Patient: sex F, age 68
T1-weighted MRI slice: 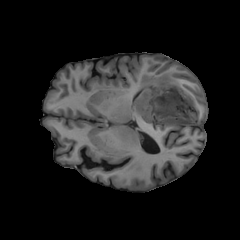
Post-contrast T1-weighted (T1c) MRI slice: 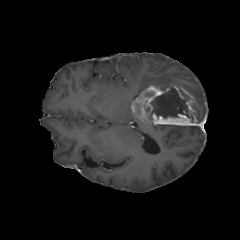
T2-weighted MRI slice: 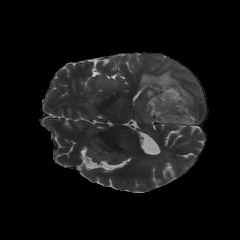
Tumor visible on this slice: yes
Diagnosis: Glioblastoma, IDH-wildtype
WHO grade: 4